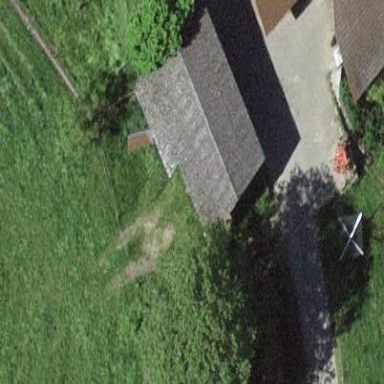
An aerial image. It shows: Garage building.